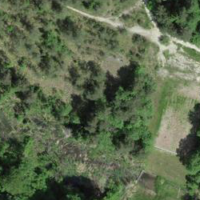
EUNIS habitat code: 45
Species observed at this site:
Euphorbia cyparissias
Orthetrum coerulescens